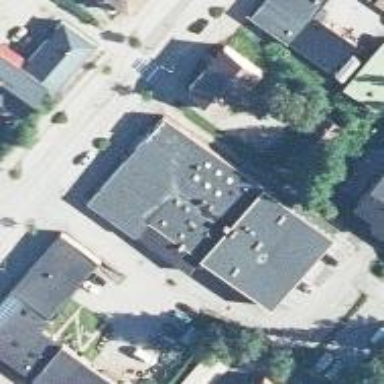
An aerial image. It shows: Veterinary facility.